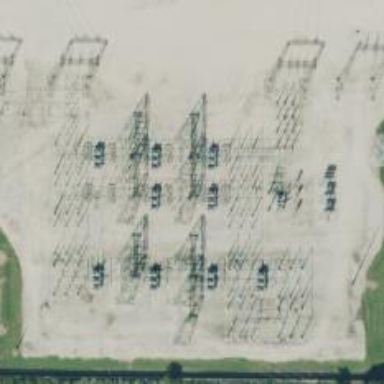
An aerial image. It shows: Switch for power supply.